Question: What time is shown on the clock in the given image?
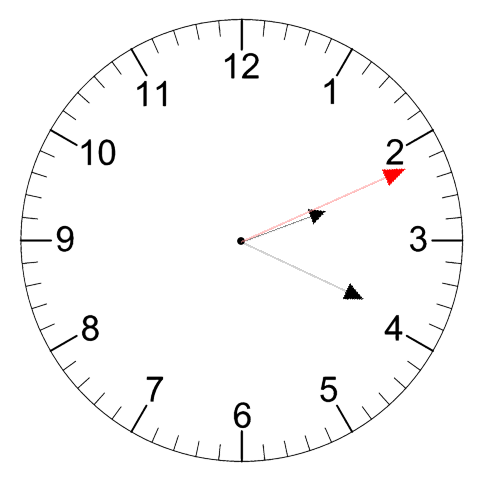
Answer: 02:19:11